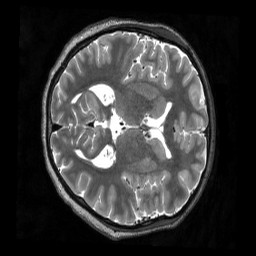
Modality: T2w
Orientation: axial
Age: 21
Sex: female
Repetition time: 3.2 s
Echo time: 0.563 s